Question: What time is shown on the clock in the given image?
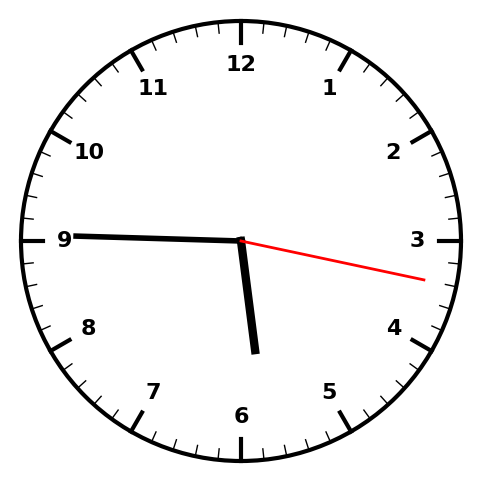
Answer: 05:45:17